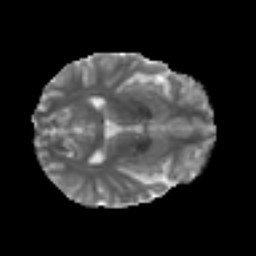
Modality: MD
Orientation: axial
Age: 19
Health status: ill
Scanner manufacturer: philips
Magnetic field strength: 3 T
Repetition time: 9 s
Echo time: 0.127 s